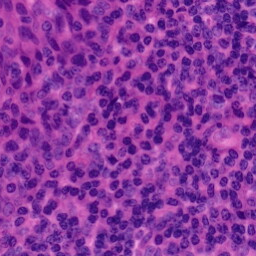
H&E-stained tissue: Tonsil